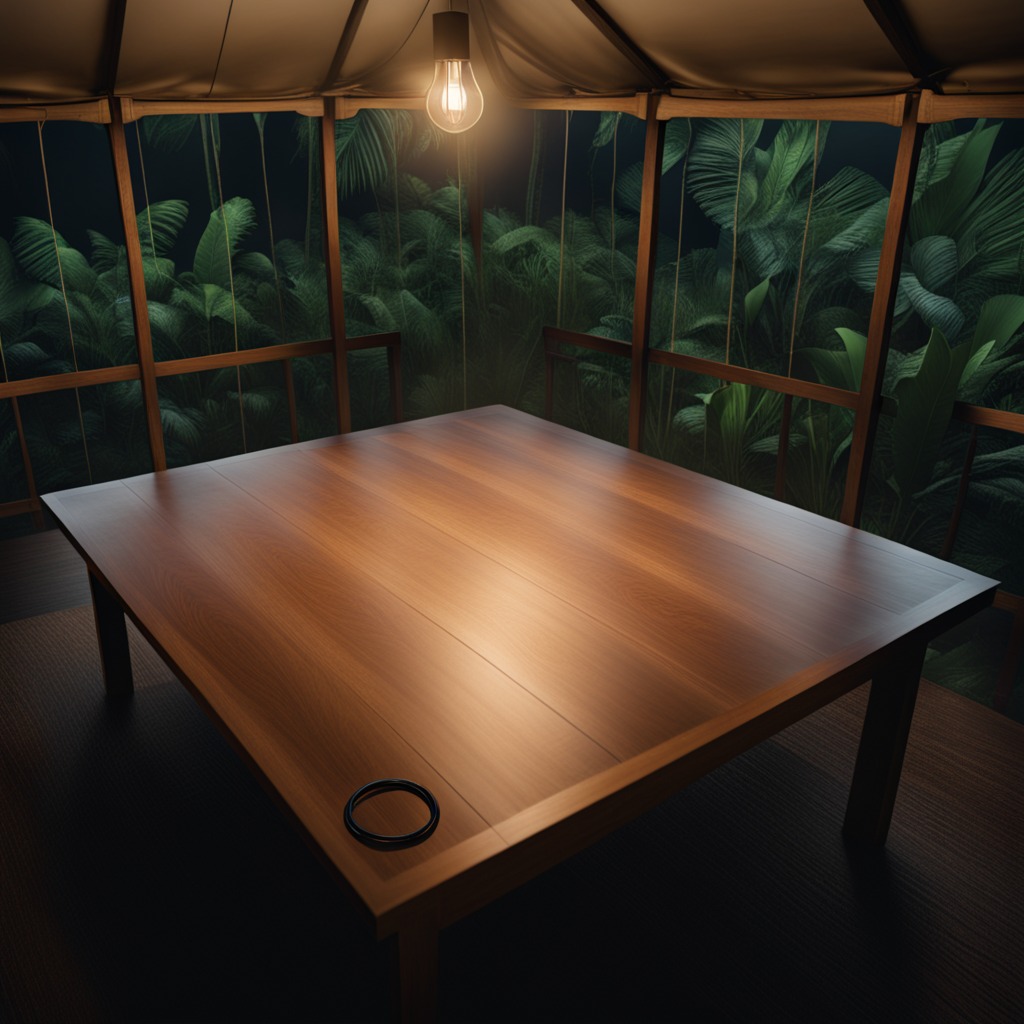
A rubber O-ring is lying on a wooden table inside a jungle field workshop tent at night.